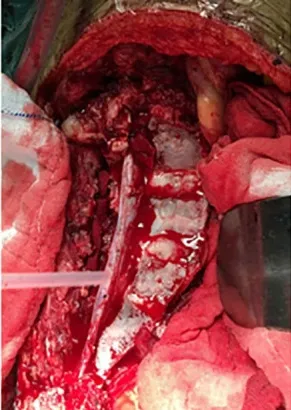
(A) Gross view of transverse resection of the sacrum and L5 during surgery.
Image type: medical_photograph (other_medical_photograph)